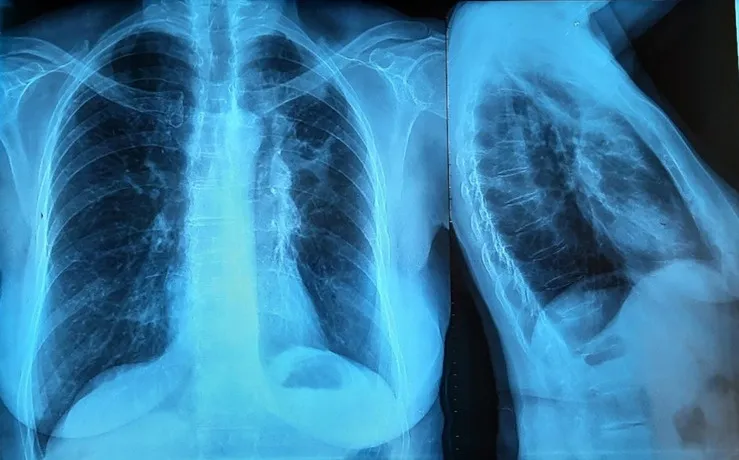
Left hilo-axillary linear opacity associated with retraction signs evoking atelectasis on chest-ray face and profile.
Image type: radiology (x_ray)